Question: As stated in the question's title, I want to change deployment version of current stage in AWS API Gateway.
It can be easily achieved via the web console, but I cannot figure out how to make it via cli/sdk.
Could anybody kindly tell me whether it is possible or not? If it is, which API or command could I use?

Thanks in advance.
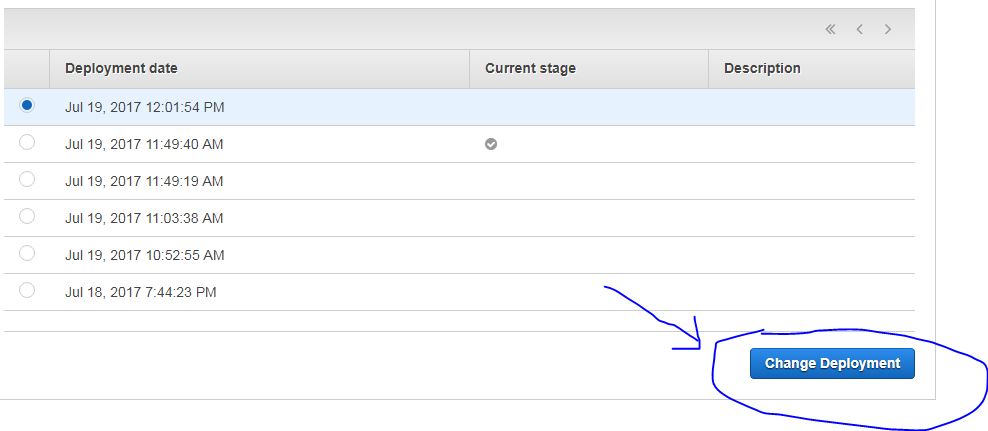
Answer: Something like this should work:
'''
aws apigateway update-stage --stage-name <stage> --rest-api-id <rest-api-id>
--patch-operations "op=replace,path=/deploymentId,value=<deployment-id>"
'''